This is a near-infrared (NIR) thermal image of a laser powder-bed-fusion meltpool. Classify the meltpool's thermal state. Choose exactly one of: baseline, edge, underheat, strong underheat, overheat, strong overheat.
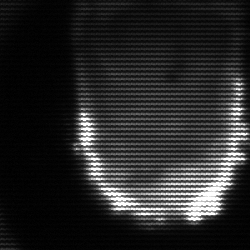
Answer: baseline